Question: app.py is running fine , on ubuntu EC2 virtual machine .

But , when I run it with EC2 DCN , its keep on loading , doesn't show any output.
'''
flask import jsonify, Flask
import requests
import json
import pandas as pd
from flask import Flask, render_template
app = Flask(__name__,template_folder='template')
@app.route('/')
def index():
page = requests.get('https://www.nseindia.com/api/option-chain-indices?symbol=NIFTY' , headers = {'User-Agent': 'Mozilla/5.0'})
page=json.loads(page.text)
ce_values = [data['CE'] for data in page['records']['data'] if "CE" in data and data['expiryDate'] == "11-Feb-2021"]
ce_dt = pd.DataFrame(ce_values).sort_values(['strikePrice'])
return render_template('simple_VPS.html', tables=[ce_dt.to_html(classes='data', header="true")])
'''
Any solutions ?
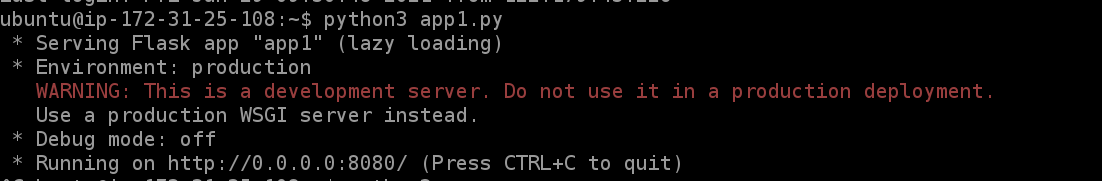
Answer: 'nseindia' is requests originating from AWS and other main cloud providers. It is an issue know for a <URL> years now.
You can check with 'nseindia' if they offer some subscription plans which would allow you to whitelist your IPs from AWS. Otherwise, don't use AWS to access them.